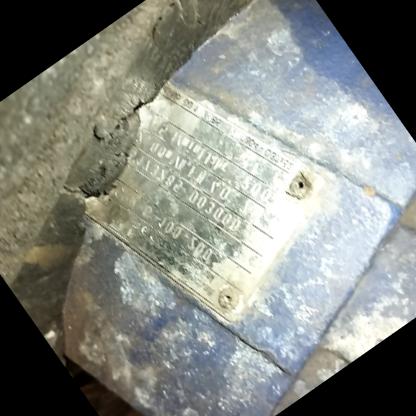
Klasa: tabliczka-znamionowa